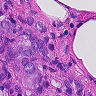
Metastatic tissue present: yes